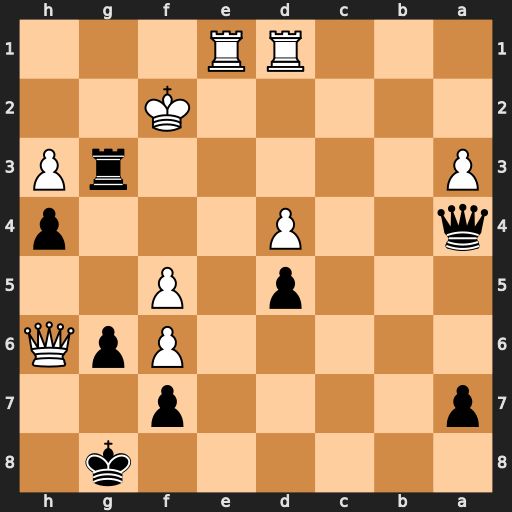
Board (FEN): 6k1/p4p2/5PpQ/3p1P2/q2P3p/P5rP/5K2/3RR3
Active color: b
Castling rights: -
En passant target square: -
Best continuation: Qc2+ Re2 Rg2+ Kxg2 Qxe2+ Kg1 Qxd1+